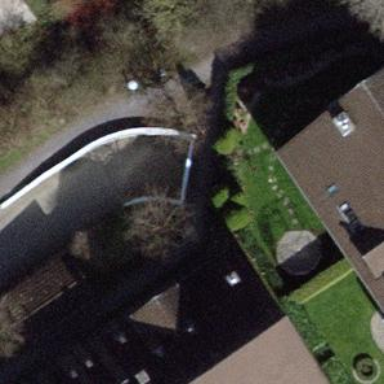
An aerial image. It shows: Retaining wall.